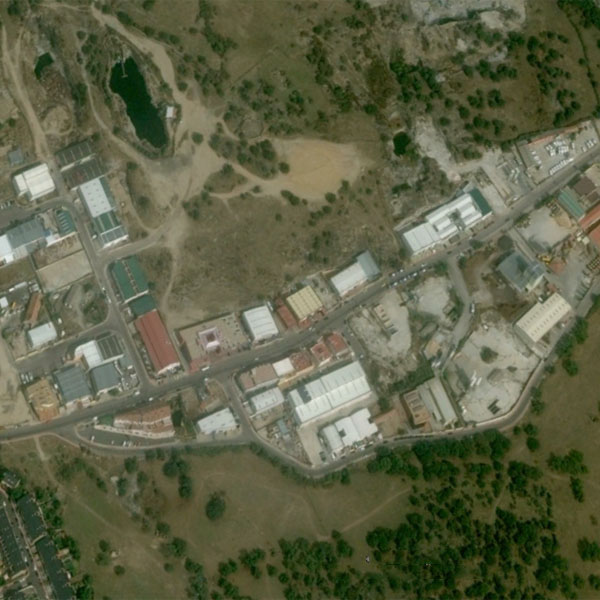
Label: Industrial